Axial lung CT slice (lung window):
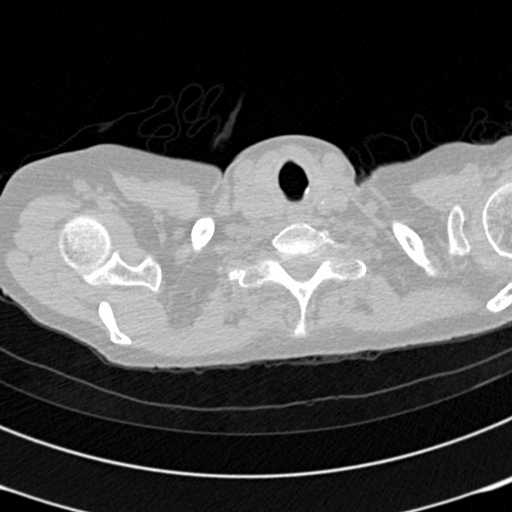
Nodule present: no